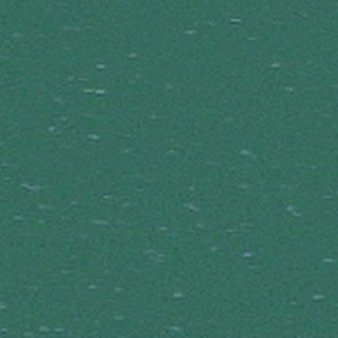
Label: other